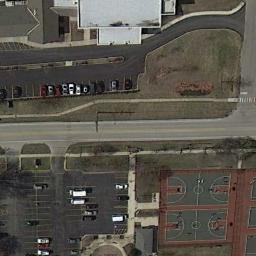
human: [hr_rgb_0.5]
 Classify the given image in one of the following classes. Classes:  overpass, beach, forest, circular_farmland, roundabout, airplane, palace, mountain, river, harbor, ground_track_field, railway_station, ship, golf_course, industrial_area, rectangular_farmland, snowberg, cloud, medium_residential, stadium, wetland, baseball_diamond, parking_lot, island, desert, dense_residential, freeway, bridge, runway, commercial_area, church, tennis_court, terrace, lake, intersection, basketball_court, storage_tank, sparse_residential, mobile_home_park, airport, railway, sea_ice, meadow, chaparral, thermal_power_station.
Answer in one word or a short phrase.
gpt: basketball_court